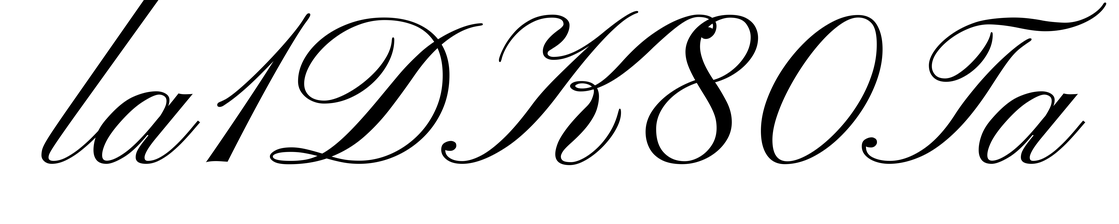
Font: PinyonScript-Regular